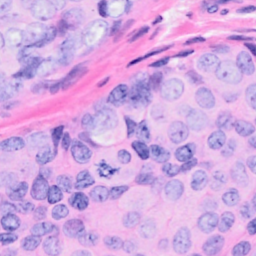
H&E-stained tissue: Breast